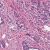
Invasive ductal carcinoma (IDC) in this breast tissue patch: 1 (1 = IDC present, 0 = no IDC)